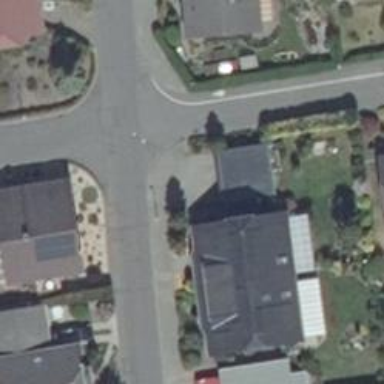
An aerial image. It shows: Residential road with asphalt surface.